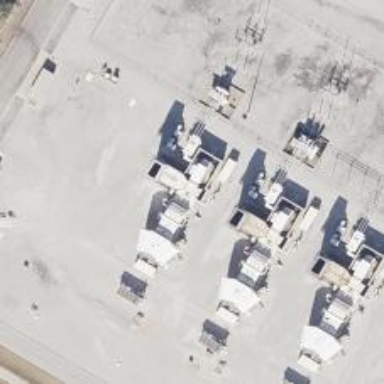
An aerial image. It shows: Gas turbine generator.